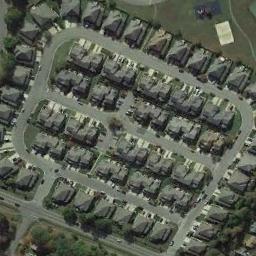
Label: residential